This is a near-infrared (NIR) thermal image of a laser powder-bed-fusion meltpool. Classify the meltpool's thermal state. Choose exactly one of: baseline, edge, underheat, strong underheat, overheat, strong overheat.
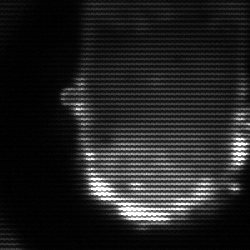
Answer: baseline